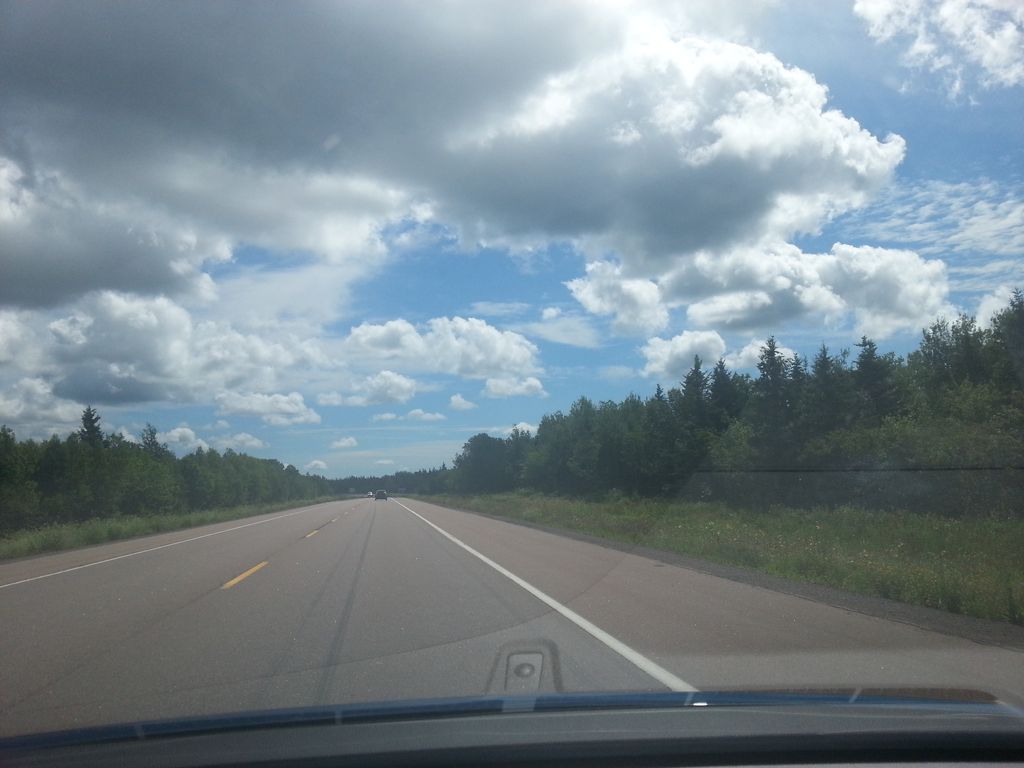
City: charlottetown